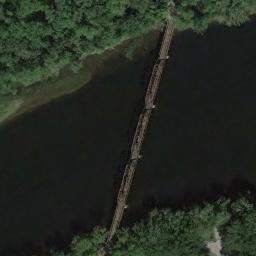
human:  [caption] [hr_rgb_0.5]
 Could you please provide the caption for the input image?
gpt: There is a bridge over the river with many trees beside .

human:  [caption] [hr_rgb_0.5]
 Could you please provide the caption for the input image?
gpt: A bridge built on a dark green river and some green plants on both sides of the river .

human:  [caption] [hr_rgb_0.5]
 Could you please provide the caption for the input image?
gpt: A bridge that crosses the river bank and connects the forest on both sides of the green river .

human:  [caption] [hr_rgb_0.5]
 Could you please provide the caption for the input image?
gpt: Both sides of the river are dense forests .

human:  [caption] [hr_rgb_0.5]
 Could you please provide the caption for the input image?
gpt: Many trees are around the bridge .